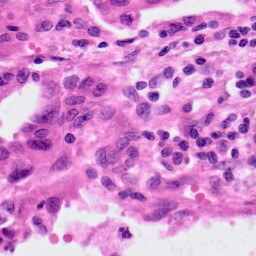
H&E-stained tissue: Lung